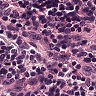
Metastatic tissue present: no